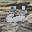
Label: 4